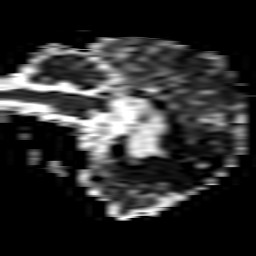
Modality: ADC
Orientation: sagittal
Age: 58
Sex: male
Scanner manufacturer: philips
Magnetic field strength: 3 T
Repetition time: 4.346 s
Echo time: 0.06115 s